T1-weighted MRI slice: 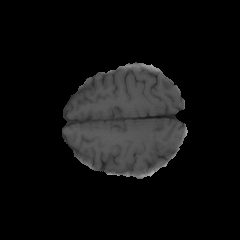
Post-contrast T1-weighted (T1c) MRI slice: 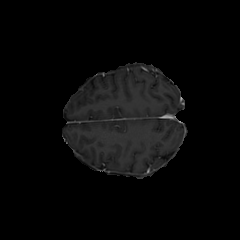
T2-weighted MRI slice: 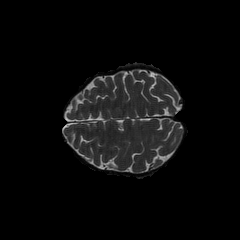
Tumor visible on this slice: no